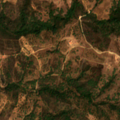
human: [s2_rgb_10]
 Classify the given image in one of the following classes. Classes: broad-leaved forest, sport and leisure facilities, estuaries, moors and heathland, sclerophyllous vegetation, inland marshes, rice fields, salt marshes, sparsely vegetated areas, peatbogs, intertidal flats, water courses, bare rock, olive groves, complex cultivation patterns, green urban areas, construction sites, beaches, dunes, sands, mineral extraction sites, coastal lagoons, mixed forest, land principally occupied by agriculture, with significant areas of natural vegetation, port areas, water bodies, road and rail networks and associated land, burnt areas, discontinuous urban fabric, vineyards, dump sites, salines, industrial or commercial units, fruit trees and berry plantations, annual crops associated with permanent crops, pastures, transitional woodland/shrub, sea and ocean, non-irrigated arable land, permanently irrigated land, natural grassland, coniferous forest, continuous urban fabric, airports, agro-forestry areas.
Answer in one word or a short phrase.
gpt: non-irrigated arable land, land principally occupied by agriculture, with significant areas of natural vegetation, agro-forestry areas, broad-leaved forest, mixed forest, transitional woodland/shrub